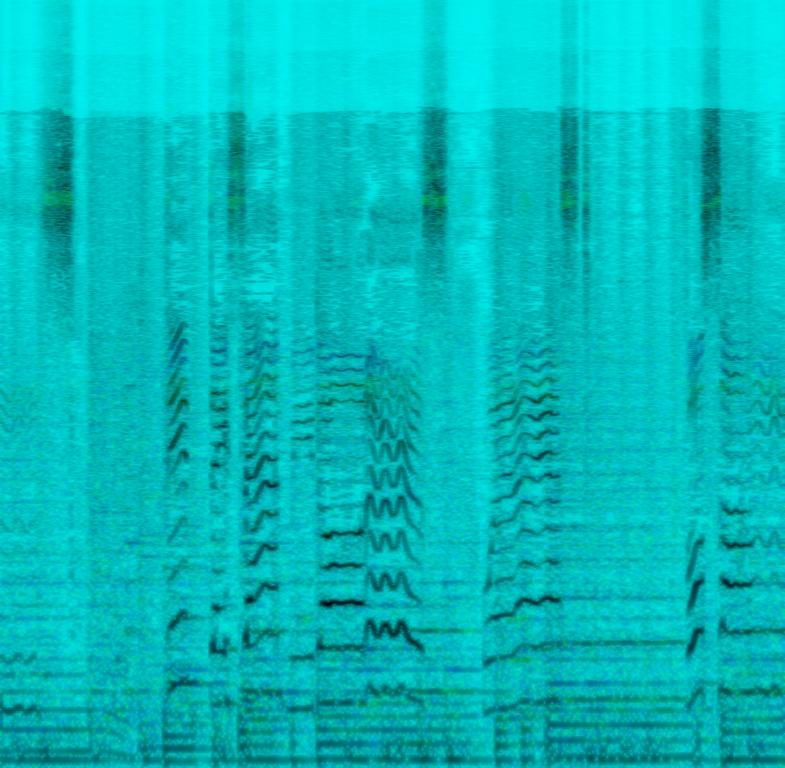
A female vocalist sings this enthusiastic song.The tempo is medium with loud , emphatic vocals and subdued music in the background .The song is a karaoke with enthusiastic drumming, melodious violin harmony, keyboard accompaniment, groovy bass line and rhythmic acoustic guitar.